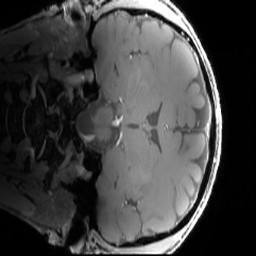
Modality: T1w
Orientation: coronal
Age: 26
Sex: male
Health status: healthy
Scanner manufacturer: siemens
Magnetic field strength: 7 T
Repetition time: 4.3 s
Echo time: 0.00227 s